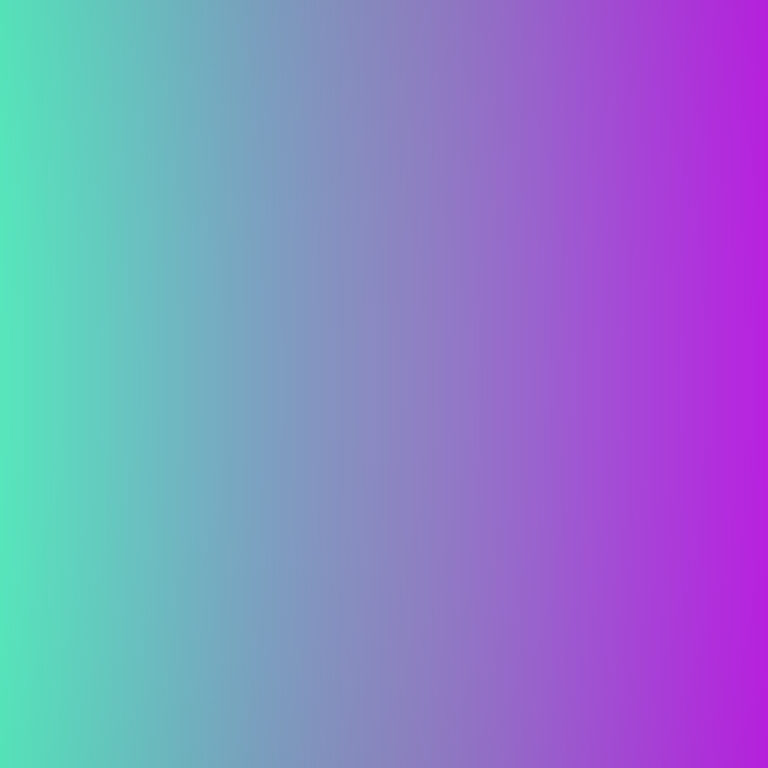
Abstract light effect, smooth gradient from teal to magenta, calm atmosphere, soft glow, no room, no furniture, no objects.